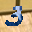
Label: 3